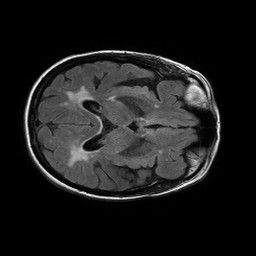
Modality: FLAIR
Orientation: axial
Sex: female
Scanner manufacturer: philips
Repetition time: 11 s
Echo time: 0.125 s